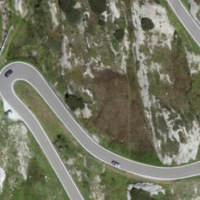
EUNIS habitat code: 26
Species observed at this site:
Gentiana verna
Anthyllis vulneraria